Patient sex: M
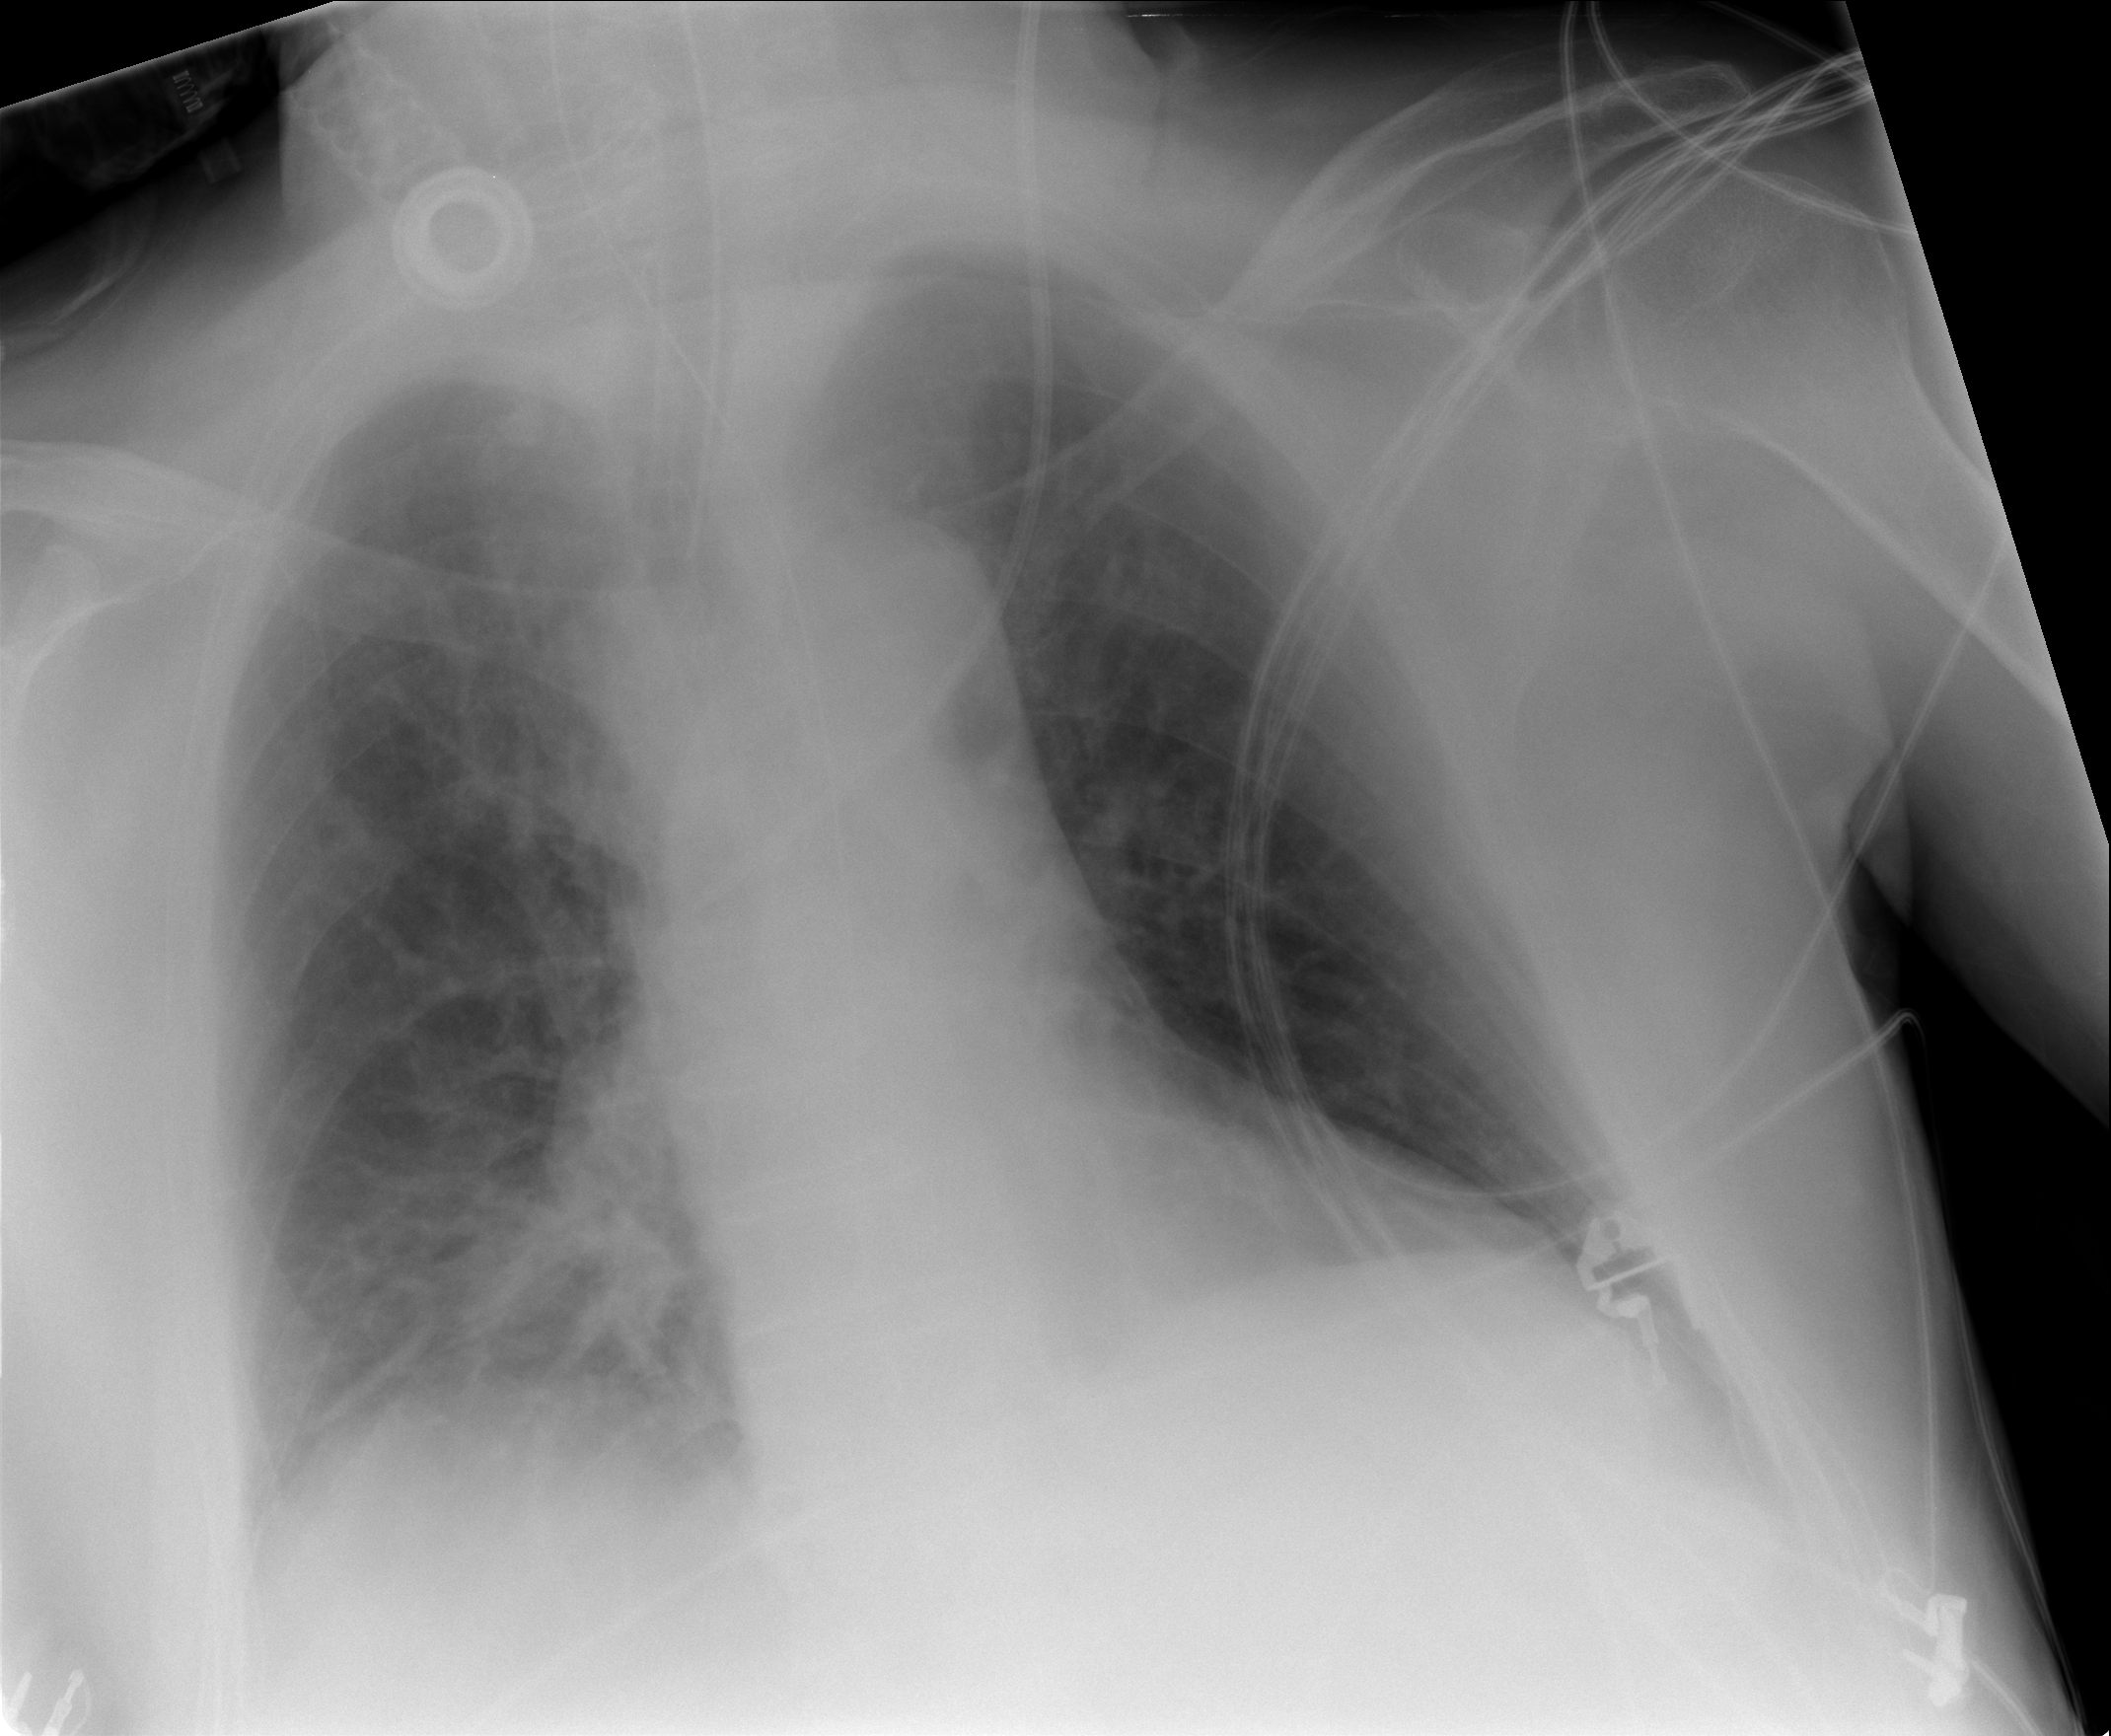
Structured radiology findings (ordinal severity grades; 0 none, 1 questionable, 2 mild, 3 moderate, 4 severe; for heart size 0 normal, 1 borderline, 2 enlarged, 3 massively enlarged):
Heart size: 0
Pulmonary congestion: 2
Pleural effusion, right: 1
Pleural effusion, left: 1
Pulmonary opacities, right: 2
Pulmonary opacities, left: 2
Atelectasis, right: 2
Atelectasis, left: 2